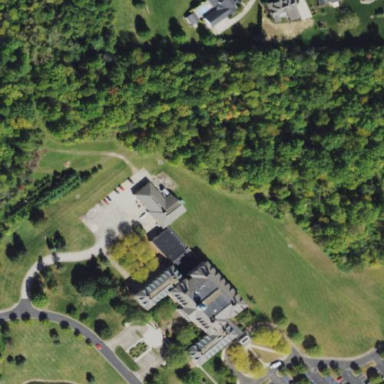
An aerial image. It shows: College building.